Question: I have a dynamic list of posts showing post title and except but the post thumbnail isn't appearing. Below is the code I have tried using:
'''
$.ajax({
url: "http://howtodeployit.com/feed/?json=recentstories" ,
dataType: "json",
success: function (data){
$.each(data.posts, function (key, val) {
var title = $('<p/>', {'class' : 'ptitle', html: val.title});
var excerpt = $('<p/>', {'class': 'pexcerpt' , html: val.excerpt});
var thumb = $('<img />', {'class' : 'pthumb', html: val.thumbnail});
var append = $('<li/>').append(thumb, title, excerpt);
$('#postlist').append ($(rappend));
$("#postlist").listview();
});
});
'''
Below is screenshot: As seen the image box is showing nothing but when I inspect that in firebug, I see the url link to the image

Any help or direction will be much appreciated.
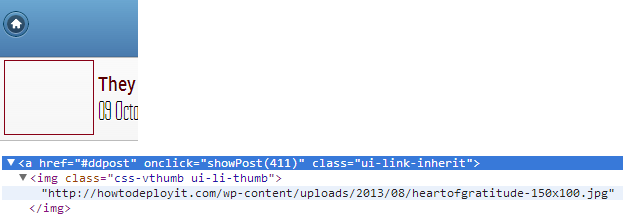
Answer: Change
'var thumb = $('<img />', {'class' : 'pthumb', html: val.thumbnail});'
to
'var thumb = $('<img />', {'class' : 'pthumb', src: val.thumbnail});'
Information on the image element:
<URL>